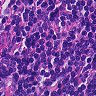
Metastatic tissue present: no